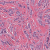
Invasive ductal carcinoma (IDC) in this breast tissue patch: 1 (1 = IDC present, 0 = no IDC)